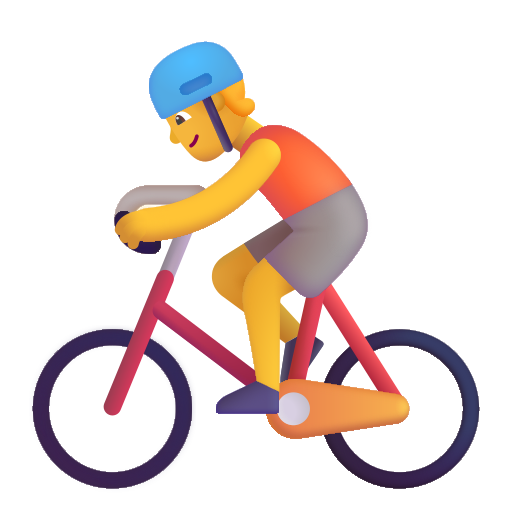
person biking color default